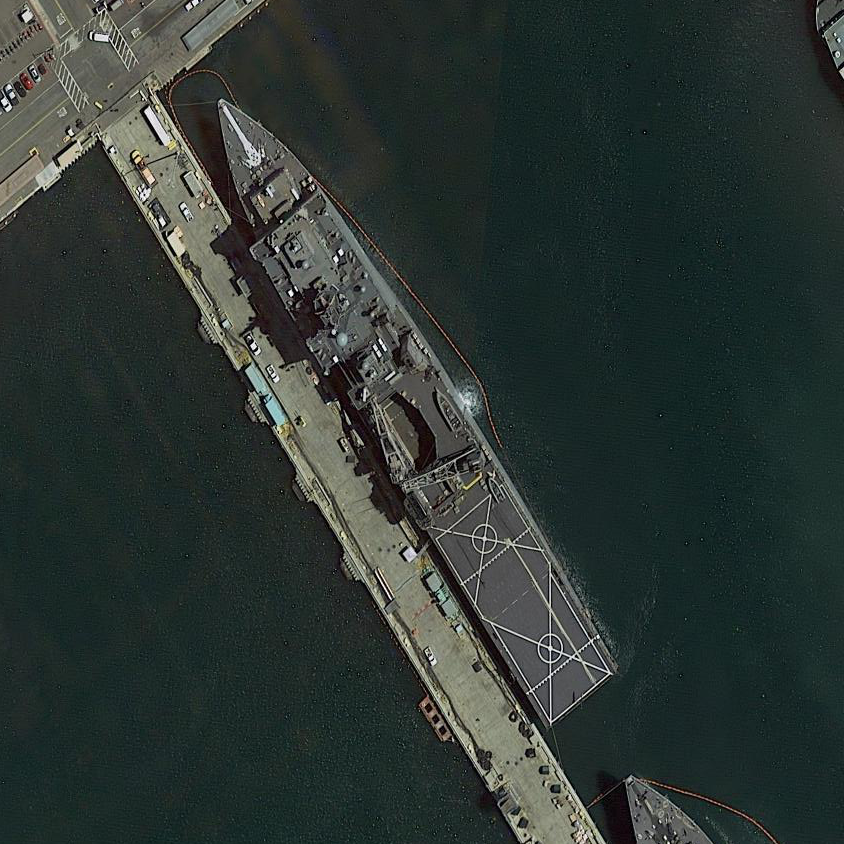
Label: combat